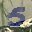
Label: 5